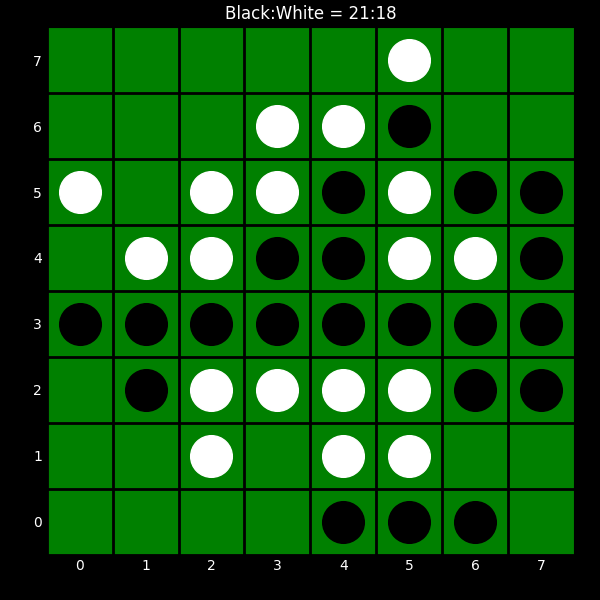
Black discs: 21
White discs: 18